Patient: sex M, age 42
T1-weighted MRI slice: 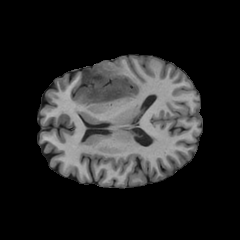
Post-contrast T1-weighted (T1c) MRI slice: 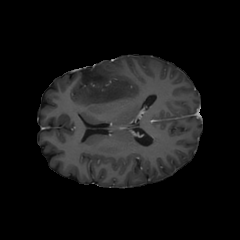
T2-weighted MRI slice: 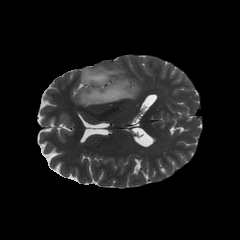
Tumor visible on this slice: yes
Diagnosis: Astrocytoma, IDH-mutant
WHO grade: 4